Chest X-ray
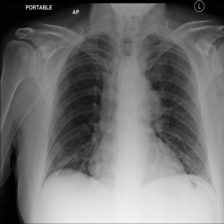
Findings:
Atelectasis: negative
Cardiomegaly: negative
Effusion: negative
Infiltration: negative
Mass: negative
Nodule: negative
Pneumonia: negative
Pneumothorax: negative
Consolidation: negative
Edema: negative
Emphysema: negative
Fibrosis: negative
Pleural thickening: negative
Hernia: negative